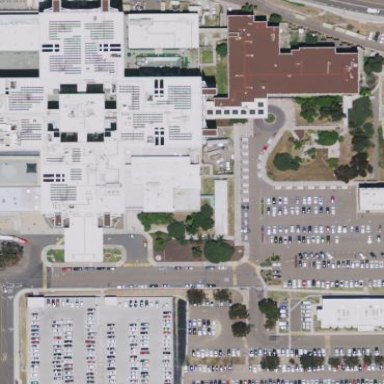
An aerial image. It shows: Healthcare facility identified as hospital.